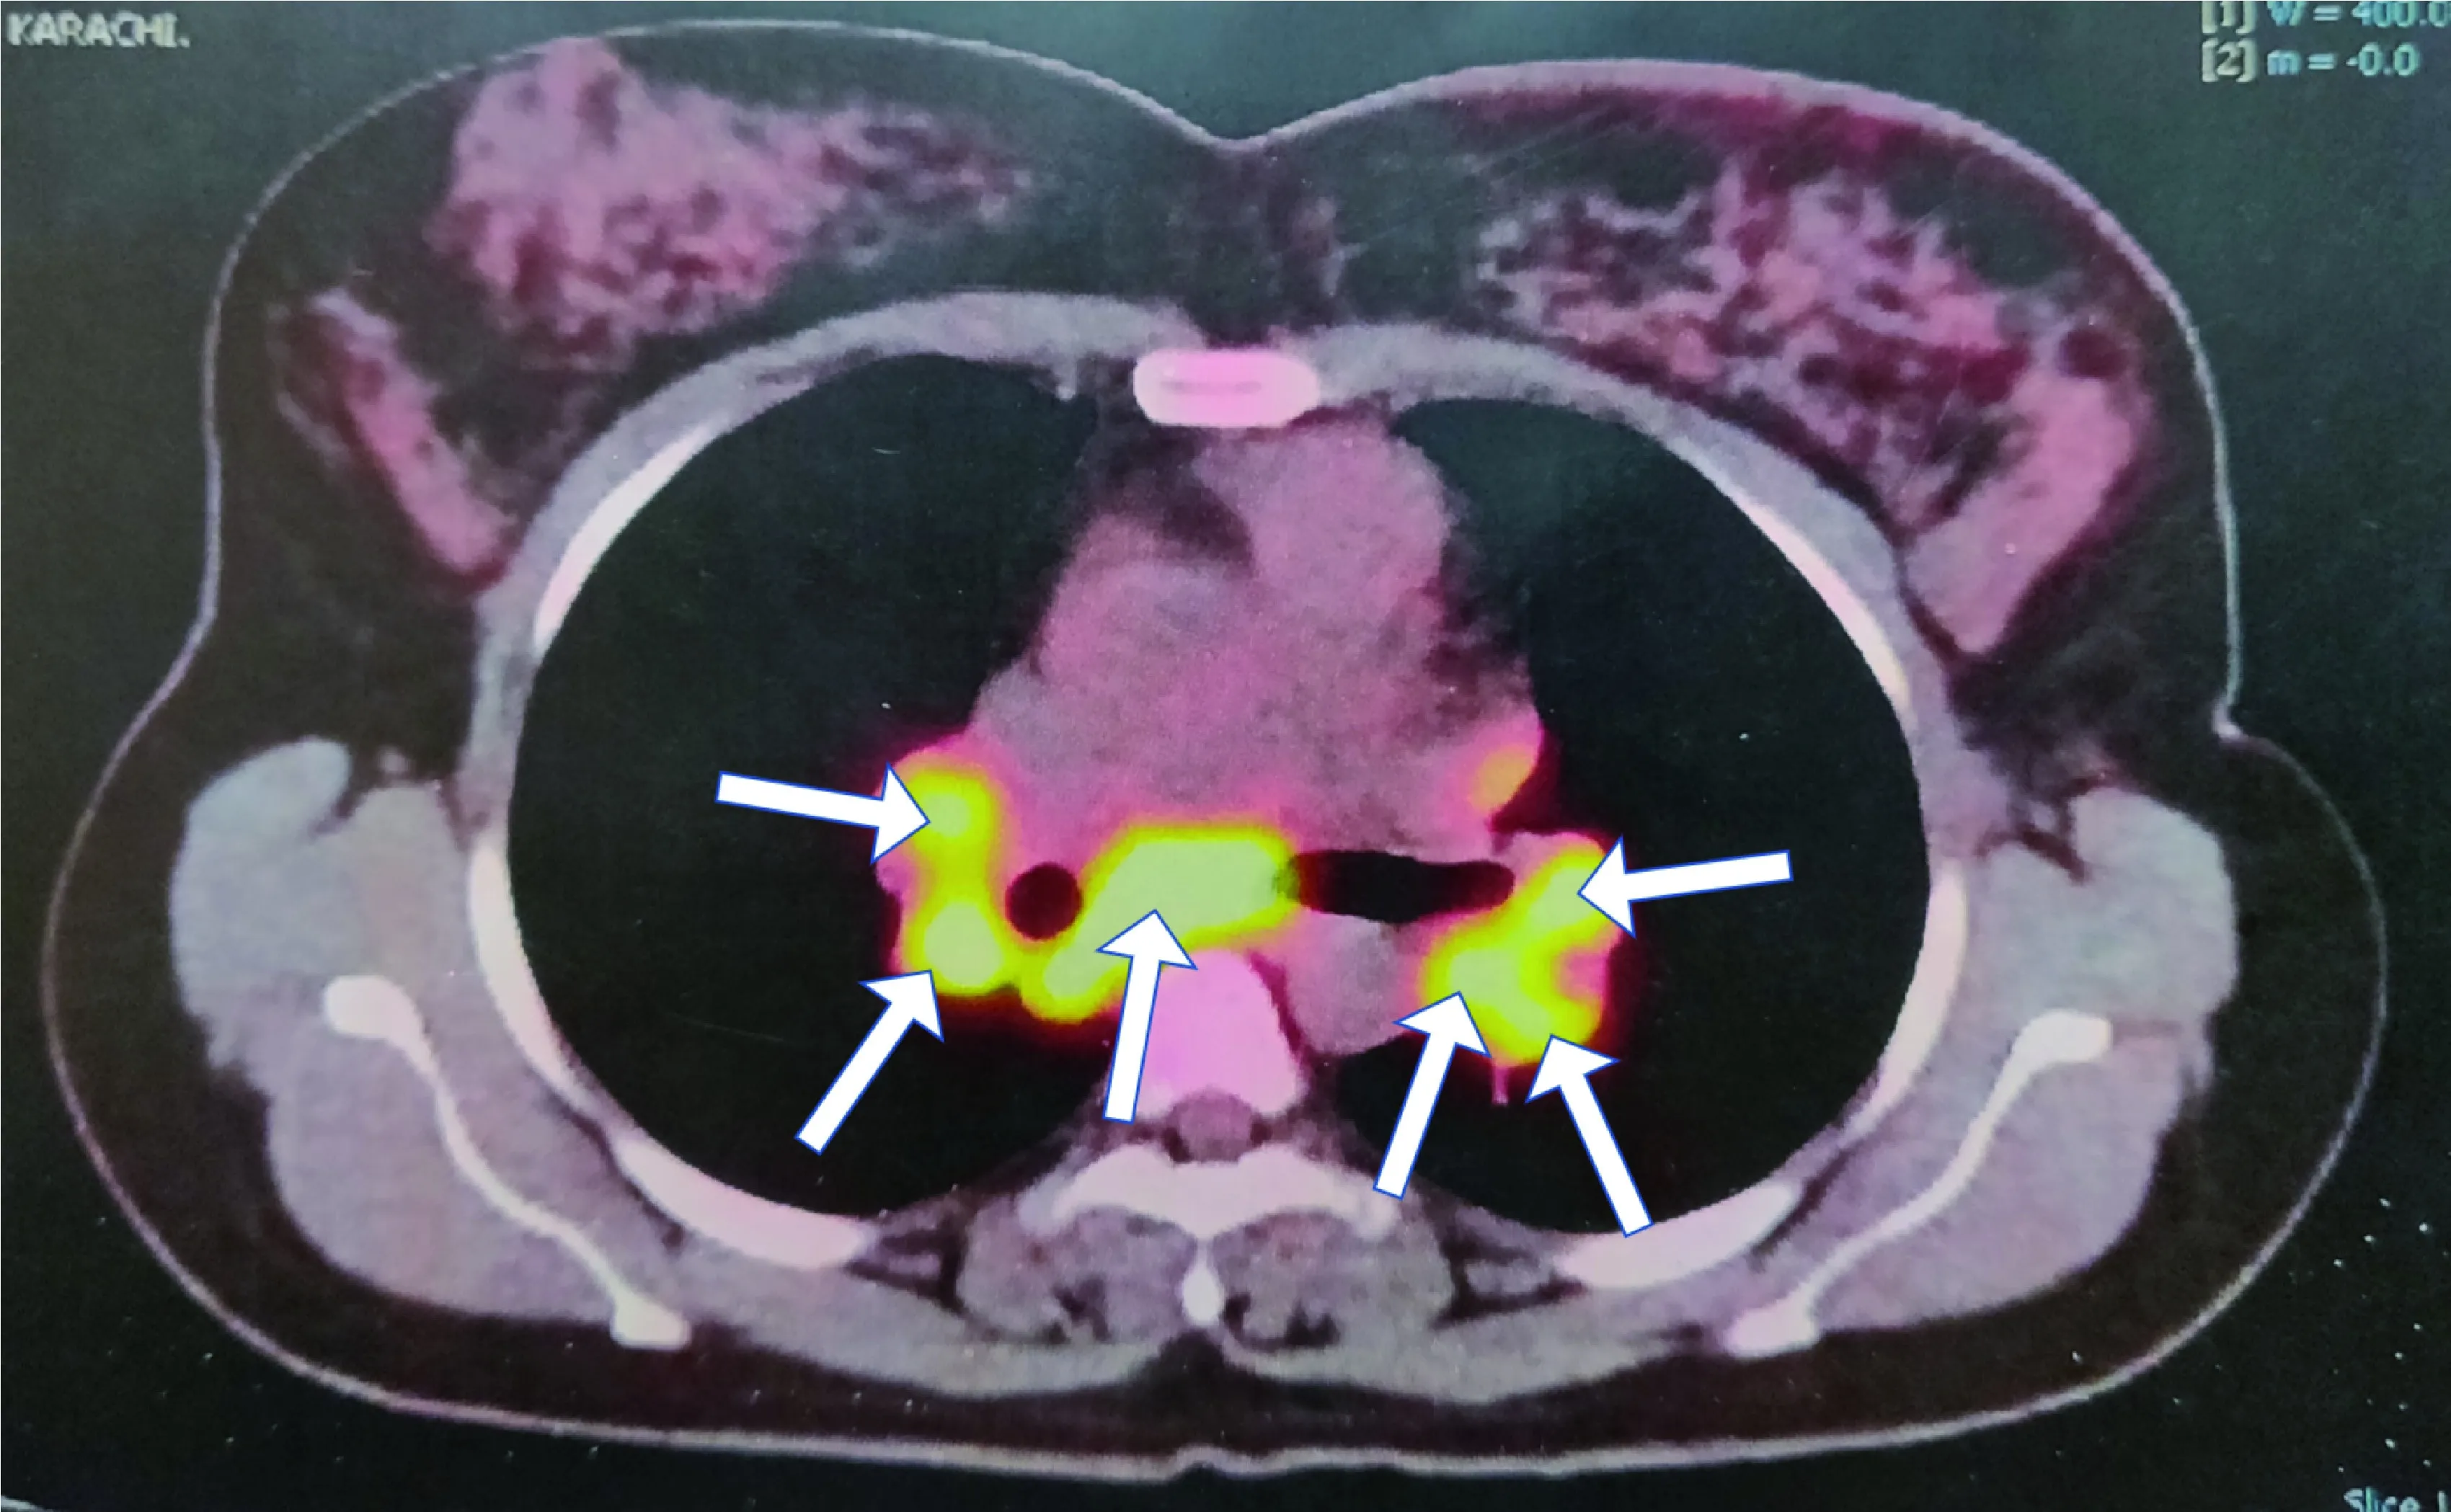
Positron emission tomography scan. . Multiple enlarged hypermetabolic lymph nodes in the mediastinum, right paratracheal, carinal, bilateral hilar region, and aortopulmonary window are observed (shown by yellow arrows).
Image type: radiology (pet)